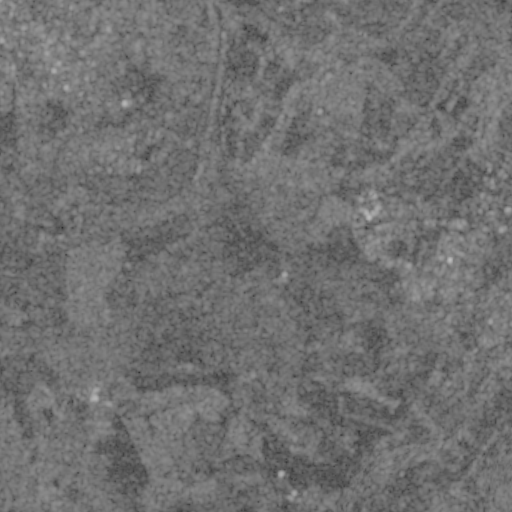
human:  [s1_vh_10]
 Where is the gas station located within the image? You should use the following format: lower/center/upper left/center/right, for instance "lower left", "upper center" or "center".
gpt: The gas station is located in the center right of the image.
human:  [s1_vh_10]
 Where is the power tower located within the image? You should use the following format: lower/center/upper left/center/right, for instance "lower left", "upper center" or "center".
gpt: There is no power tower in the image.

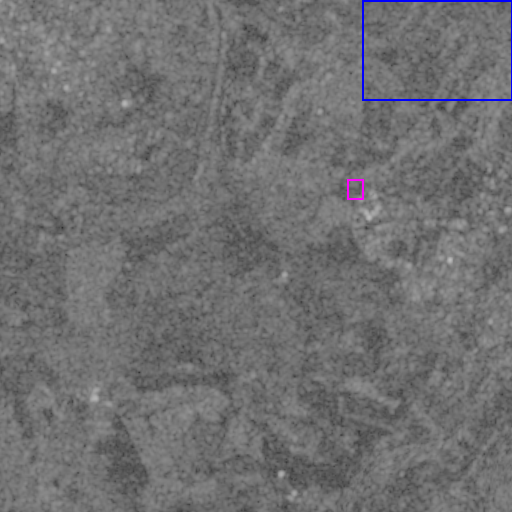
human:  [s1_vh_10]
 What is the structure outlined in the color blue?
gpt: The structure outlined in blue is a crop field.
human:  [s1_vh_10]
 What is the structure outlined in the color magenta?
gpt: The structure outlined in magenta is a park.
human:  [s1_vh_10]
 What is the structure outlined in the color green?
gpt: There is no green outline.